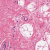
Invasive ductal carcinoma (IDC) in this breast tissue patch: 0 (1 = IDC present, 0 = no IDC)